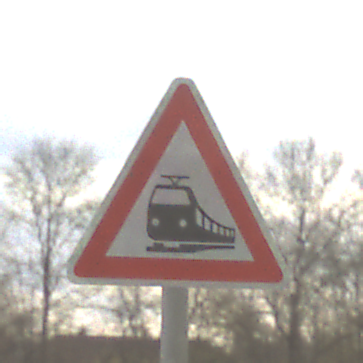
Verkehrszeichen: Bahnuebergang
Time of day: MorningAfternoon
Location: Outdoor (Suburban)
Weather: Overcast
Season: NotSpecified
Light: Natural